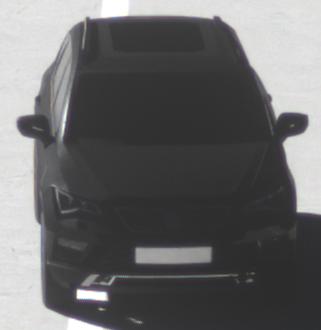
Make: SEAT
Model: Ateca 1.0 TSI Ecomotive
Detailed model: Ateca (5FP)
Model produced from: 2016/08
Model produced until: 2018/08
Doors: 5
Color: black
Road condition: dry road
Daytime: morning or afternoon
Contrast: high contrast